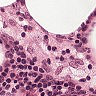
Metastatic tissue present: no